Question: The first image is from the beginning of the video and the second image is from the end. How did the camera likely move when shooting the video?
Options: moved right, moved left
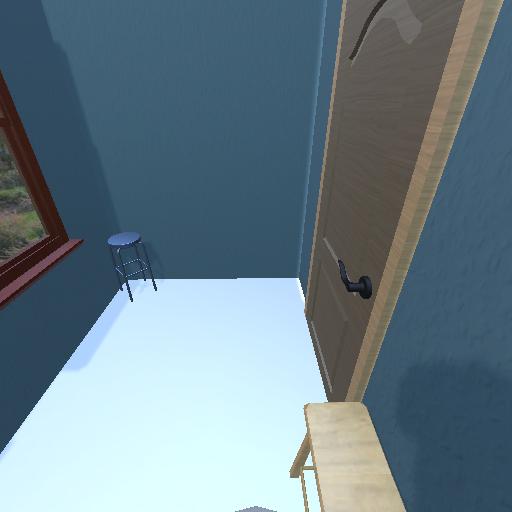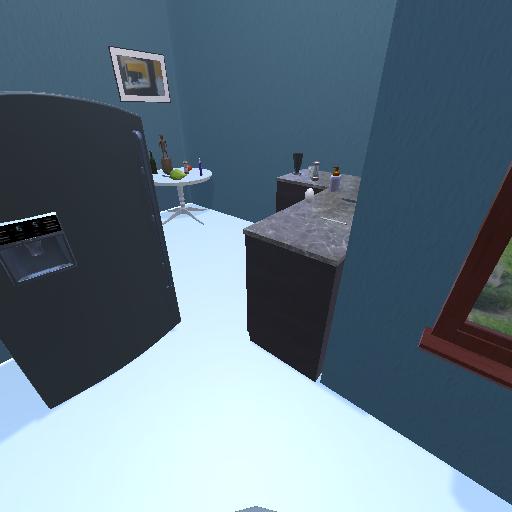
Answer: moved right